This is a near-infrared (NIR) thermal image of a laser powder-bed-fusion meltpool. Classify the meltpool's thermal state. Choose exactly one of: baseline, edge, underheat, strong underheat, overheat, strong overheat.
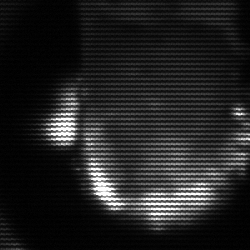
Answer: baseline